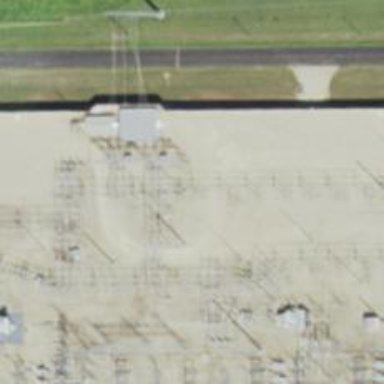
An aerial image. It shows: Switch for power supply.